Field crop: maize
Growth stage: 1
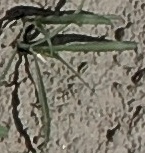
Species: sorghum